You are looking at the short-time Fourier spectrogram of a bearing's acceleration signal. Determine the bearing's health state. Answer with exactly one of: normal, inner_race, outer_race, ball.
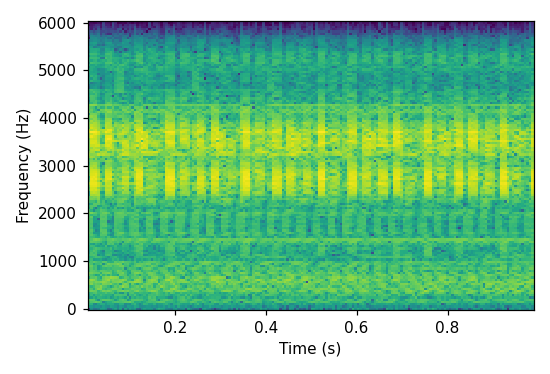
Answer: inner_race